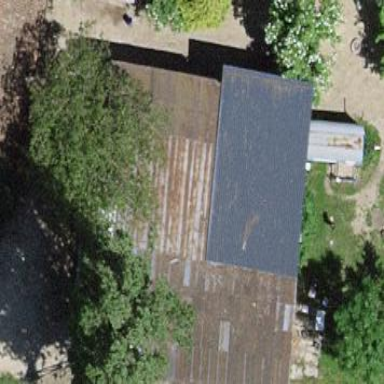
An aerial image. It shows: Stable building.